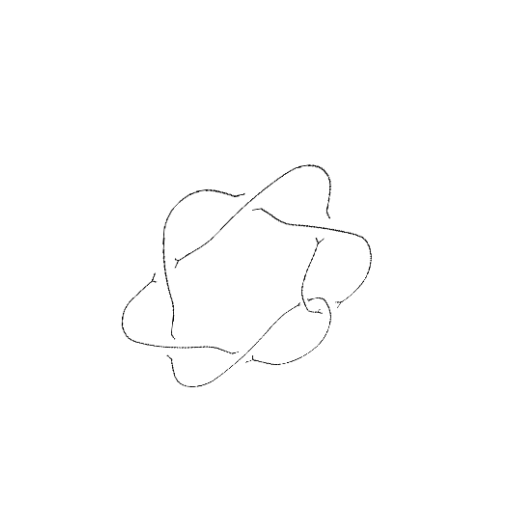
Crossing number: 7